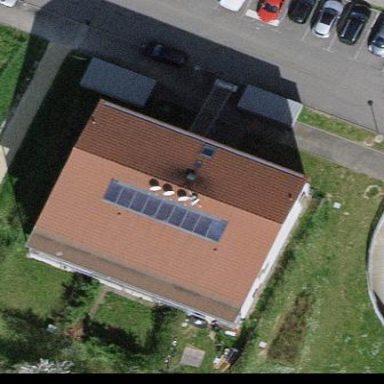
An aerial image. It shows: Apartments building with gabled roof oriented along the structure.